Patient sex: F
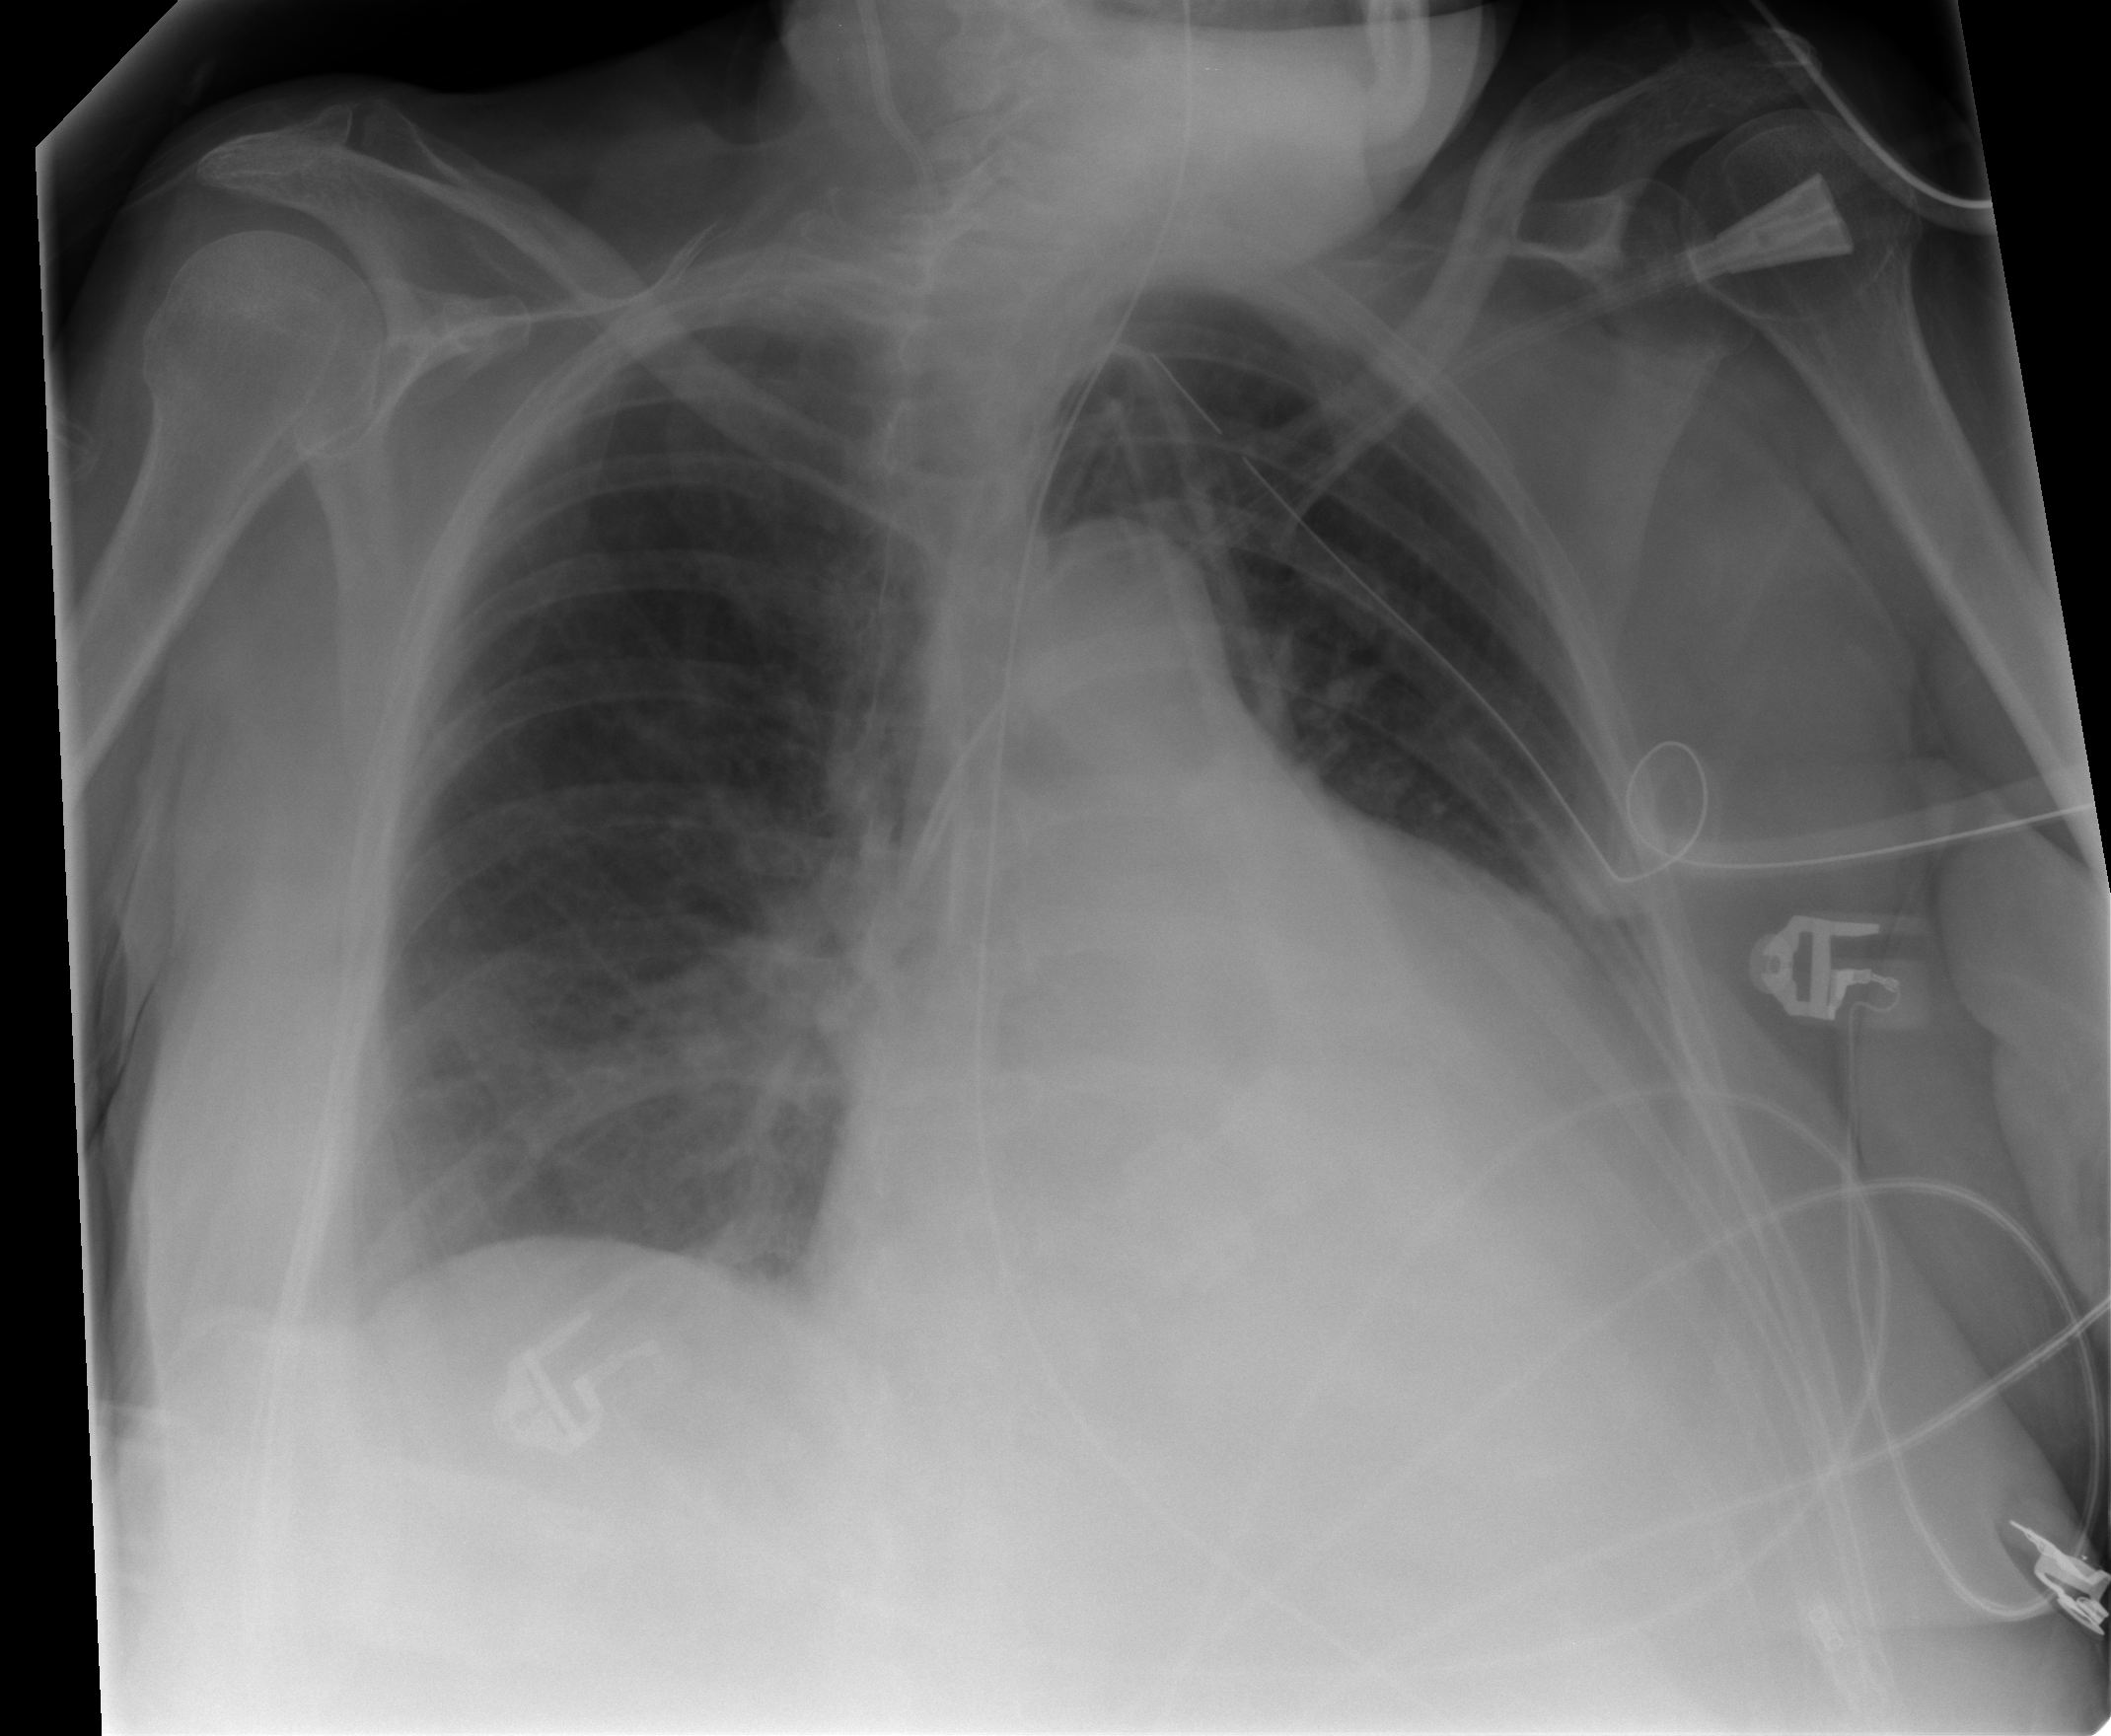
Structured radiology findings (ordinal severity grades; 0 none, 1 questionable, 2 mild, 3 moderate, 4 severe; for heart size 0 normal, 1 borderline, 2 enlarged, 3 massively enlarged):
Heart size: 3
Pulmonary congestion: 2
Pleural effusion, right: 0
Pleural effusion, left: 0
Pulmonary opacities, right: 0
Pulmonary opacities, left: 0
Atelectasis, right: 0
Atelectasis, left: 0